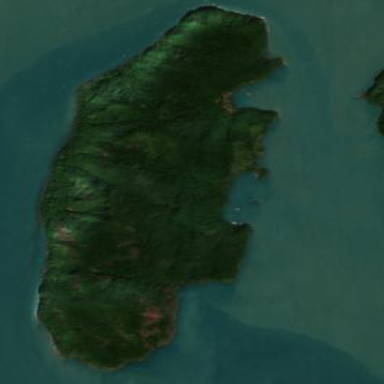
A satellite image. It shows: Island with natural coastline.